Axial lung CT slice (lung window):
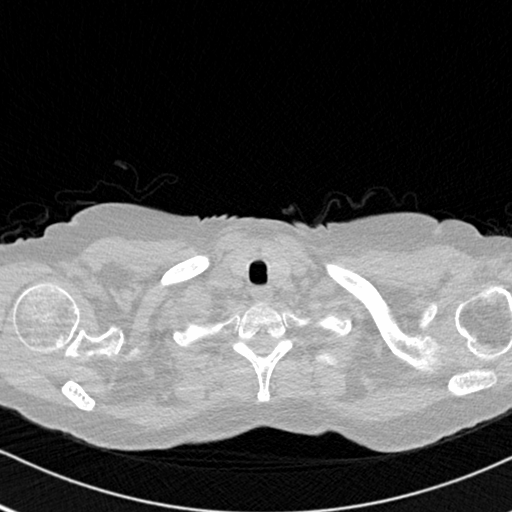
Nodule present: no